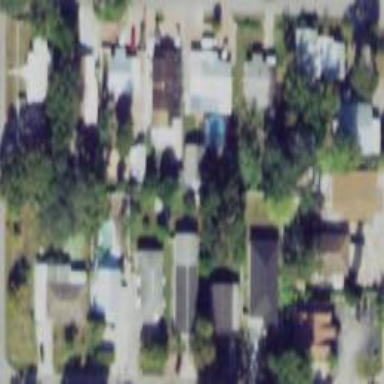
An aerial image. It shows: Single-family residential area.